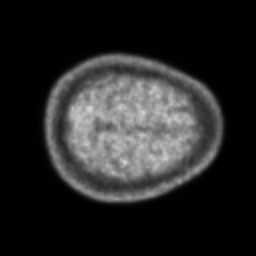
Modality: PET
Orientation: axial
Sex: male
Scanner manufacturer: ge